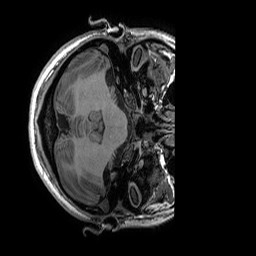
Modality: T1w
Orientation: axial
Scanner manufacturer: ge
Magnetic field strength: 3 T
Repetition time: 0.008156 s
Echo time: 0.00318 s